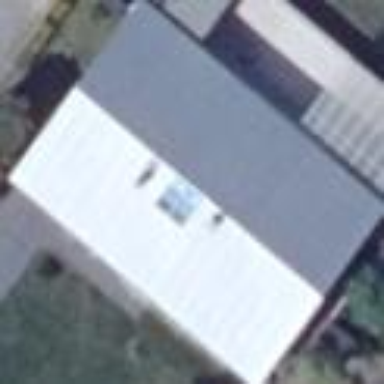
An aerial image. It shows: Kindergarten building.